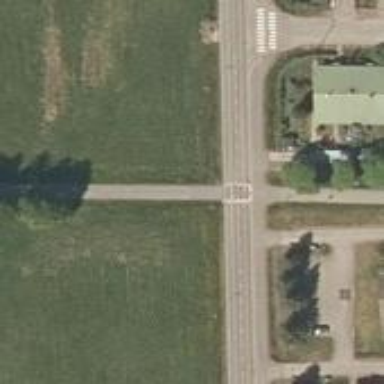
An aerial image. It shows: Asphalt cycleway featuring zebra crossing. The crossing is uncontrolled.